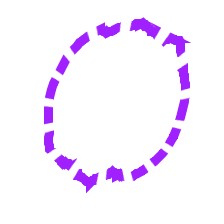
Shape: circle